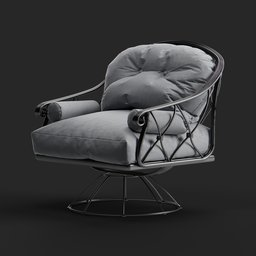
Label: furniture